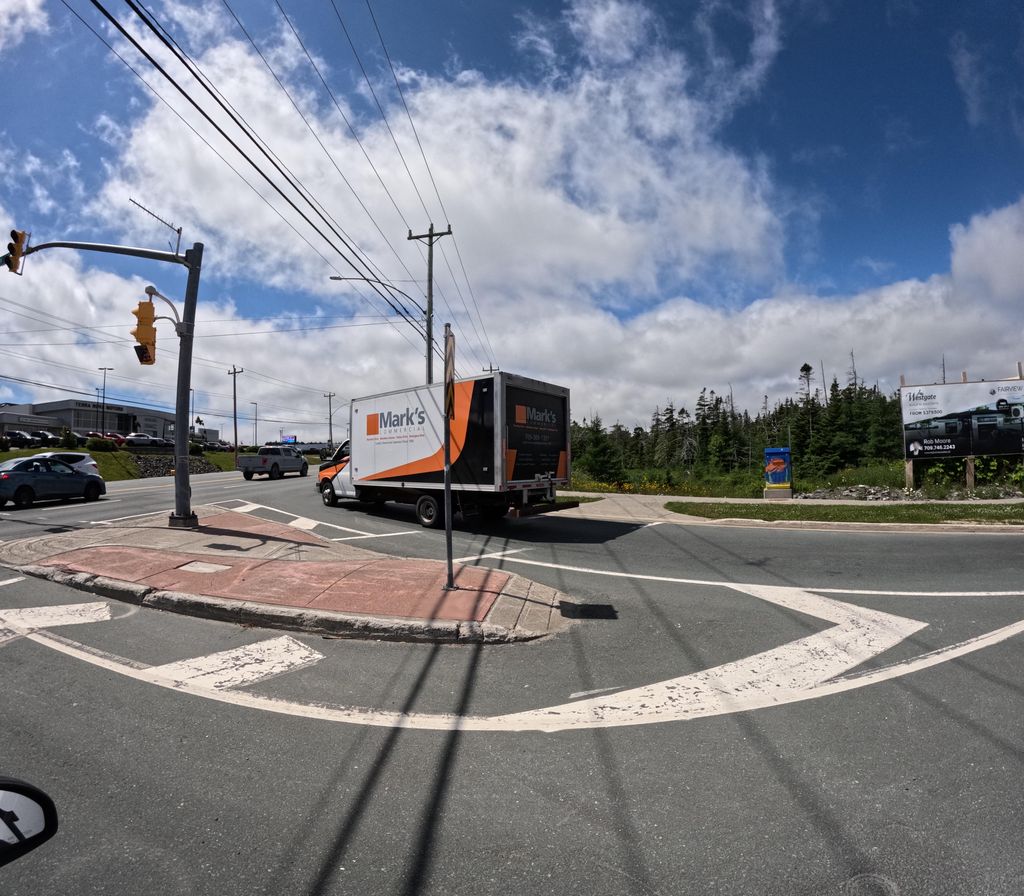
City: st_johns